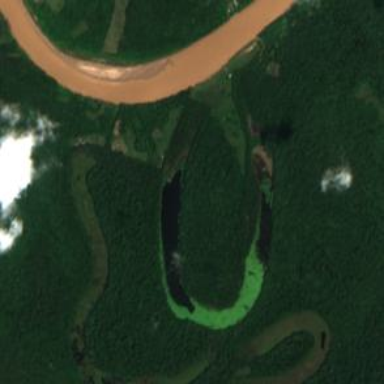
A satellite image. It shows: Natural oxbow water feature.